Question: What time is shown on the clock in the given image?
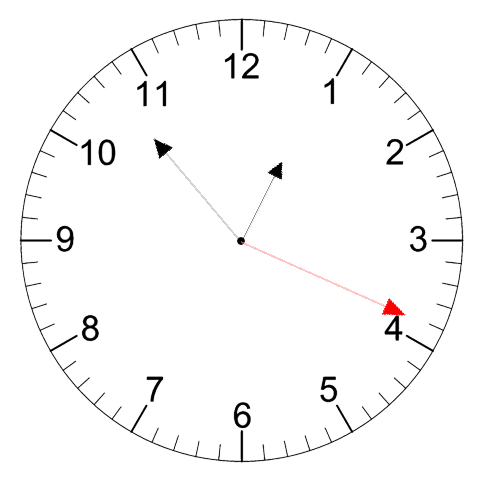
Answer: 12:53:19